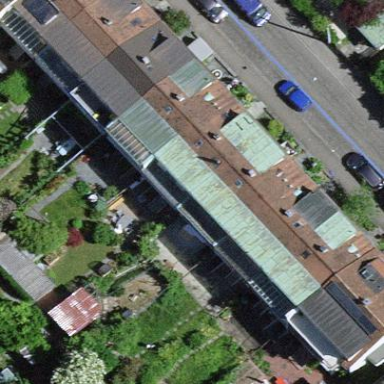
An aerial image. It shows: Terrace building.